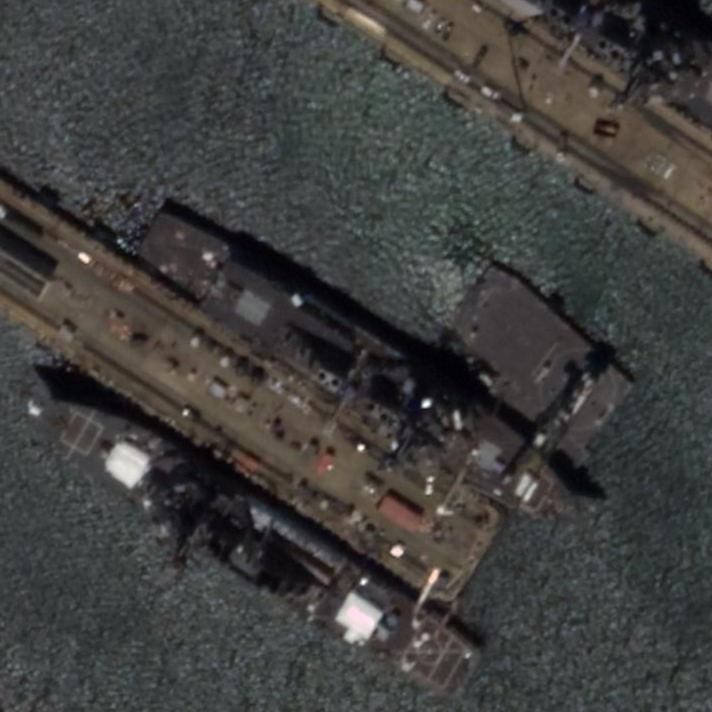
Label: destroyer